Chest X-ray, PA view. Patient: 74 years old, sex M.
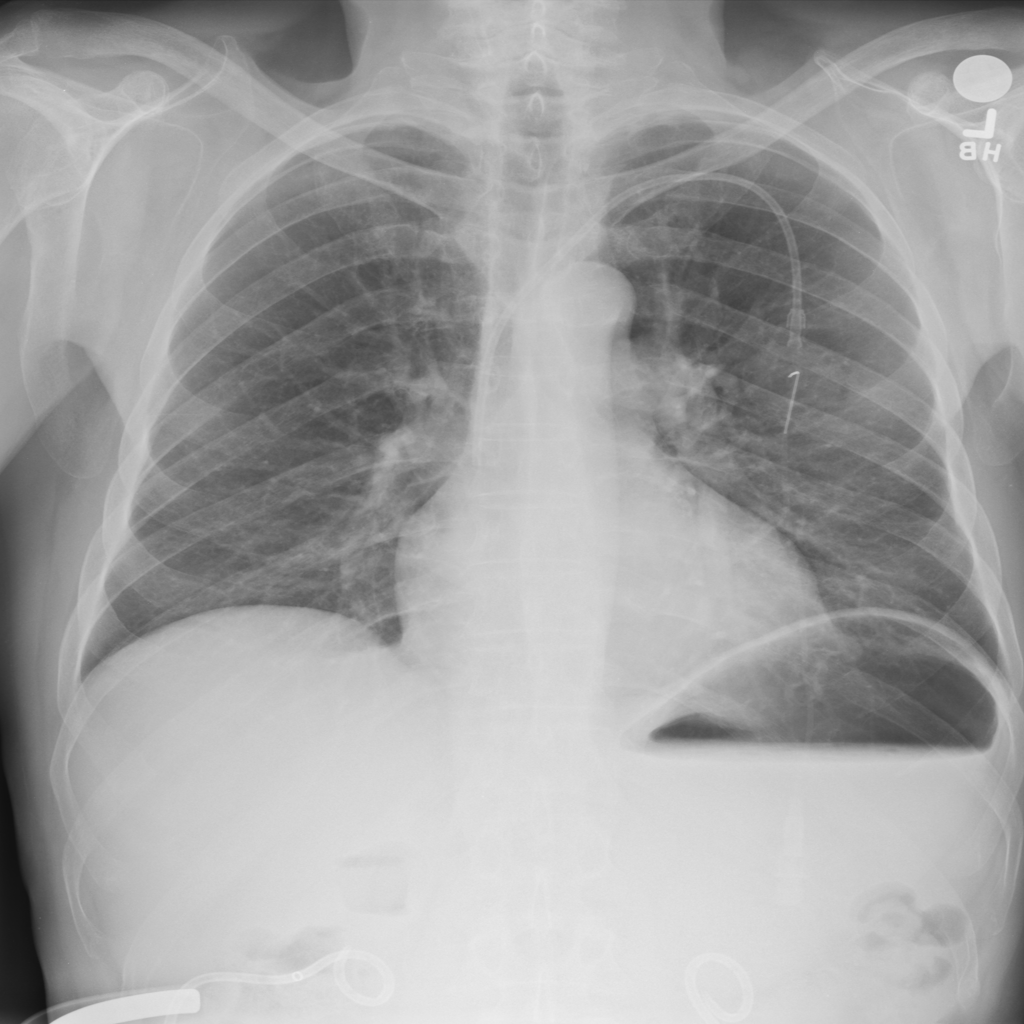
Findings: No Finding